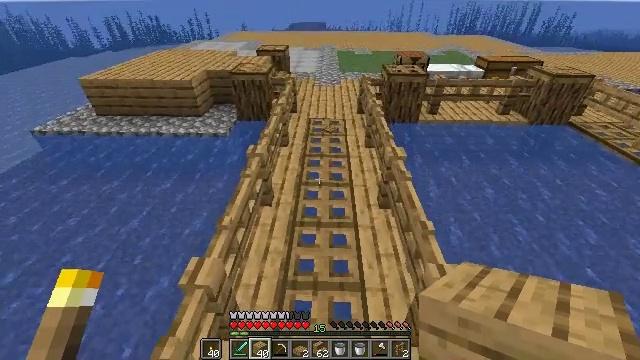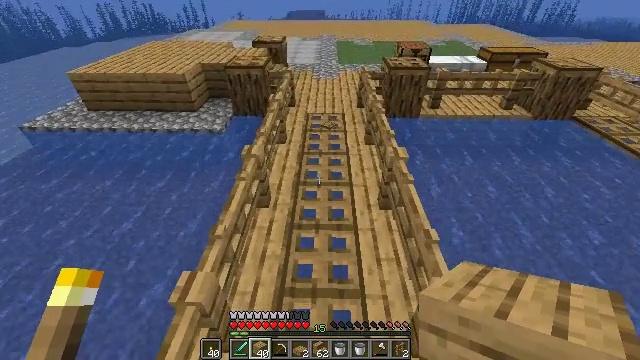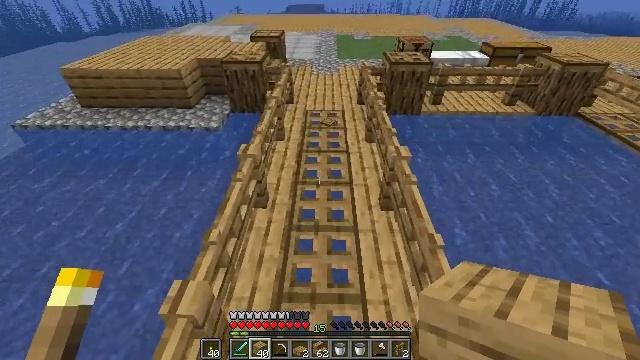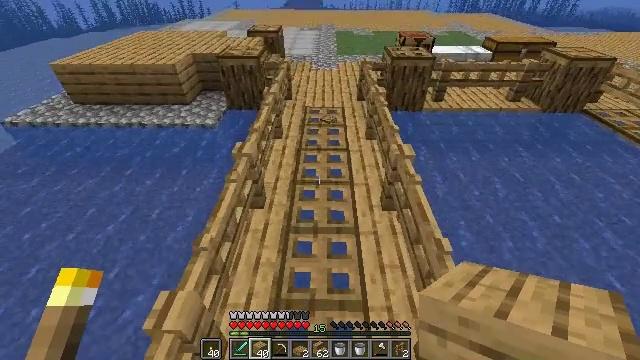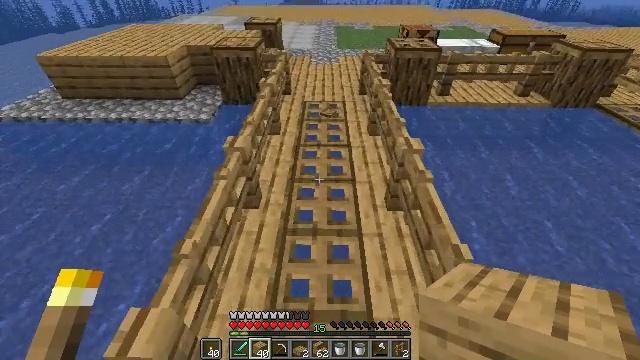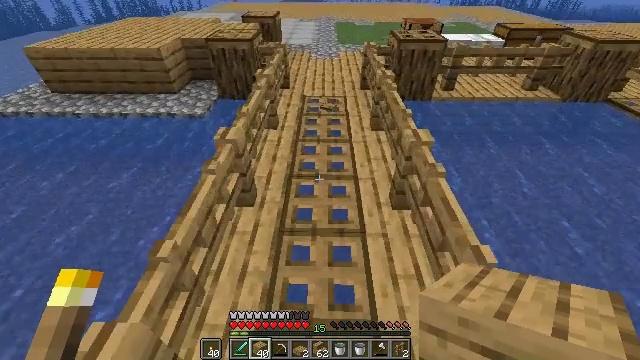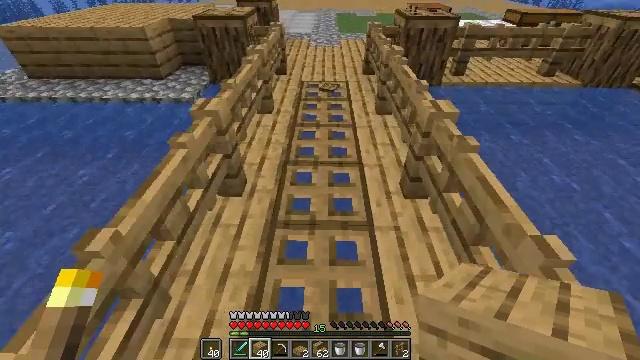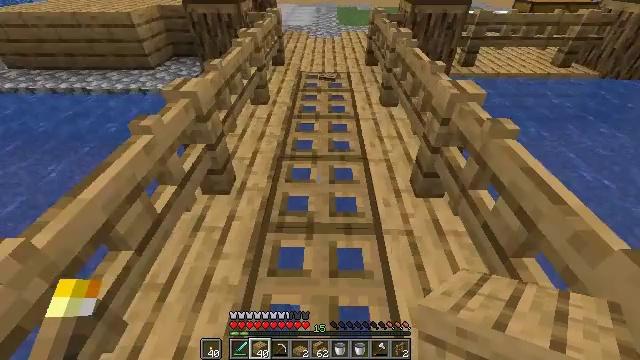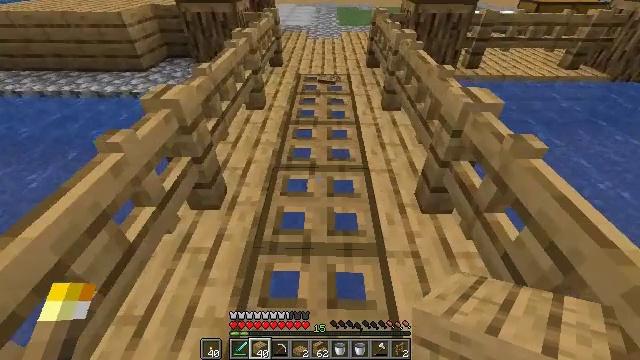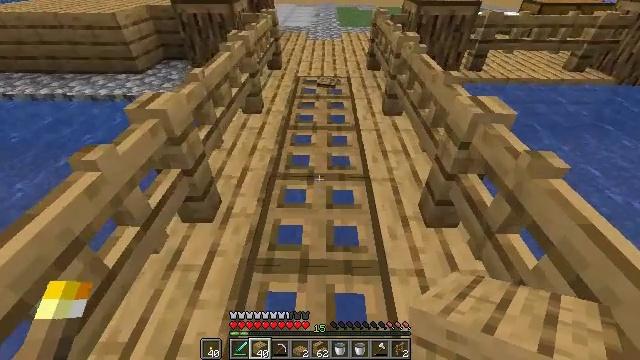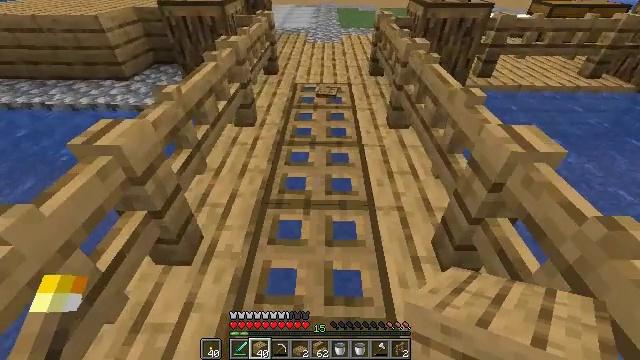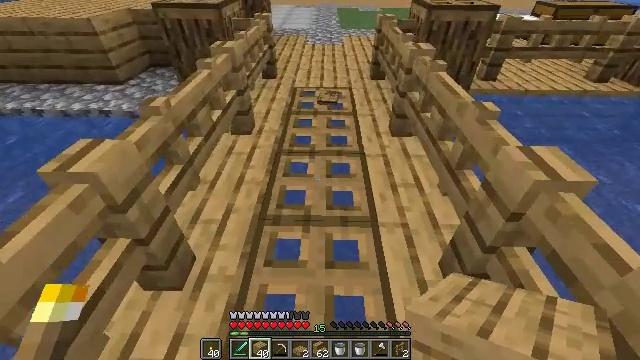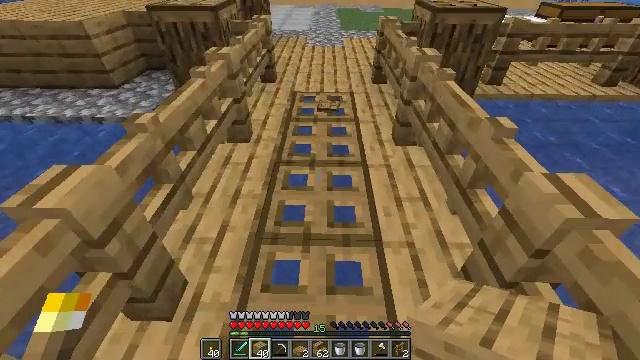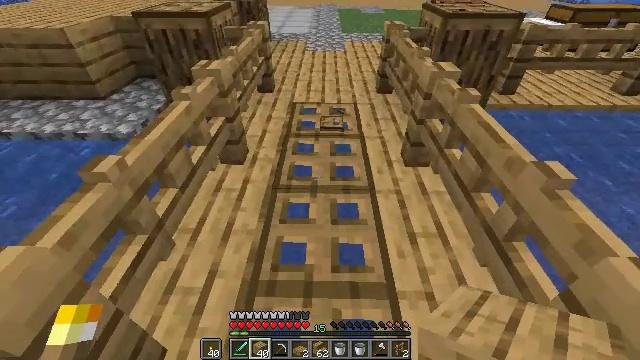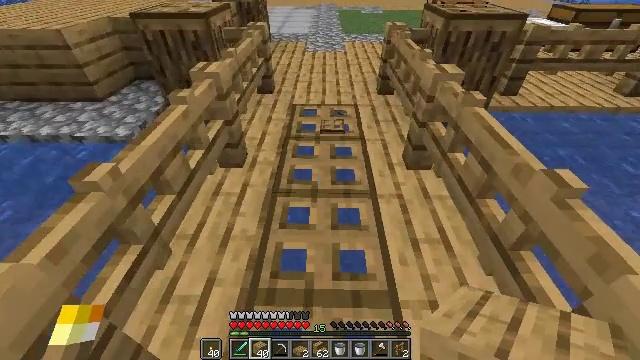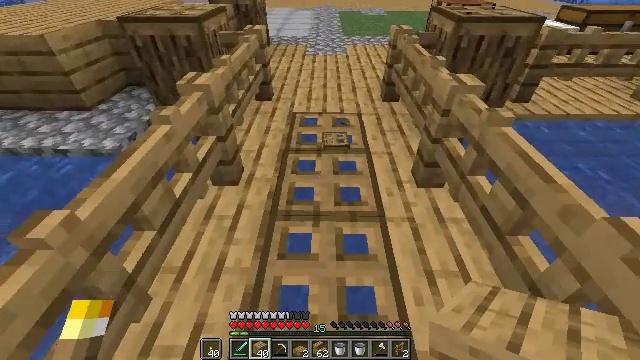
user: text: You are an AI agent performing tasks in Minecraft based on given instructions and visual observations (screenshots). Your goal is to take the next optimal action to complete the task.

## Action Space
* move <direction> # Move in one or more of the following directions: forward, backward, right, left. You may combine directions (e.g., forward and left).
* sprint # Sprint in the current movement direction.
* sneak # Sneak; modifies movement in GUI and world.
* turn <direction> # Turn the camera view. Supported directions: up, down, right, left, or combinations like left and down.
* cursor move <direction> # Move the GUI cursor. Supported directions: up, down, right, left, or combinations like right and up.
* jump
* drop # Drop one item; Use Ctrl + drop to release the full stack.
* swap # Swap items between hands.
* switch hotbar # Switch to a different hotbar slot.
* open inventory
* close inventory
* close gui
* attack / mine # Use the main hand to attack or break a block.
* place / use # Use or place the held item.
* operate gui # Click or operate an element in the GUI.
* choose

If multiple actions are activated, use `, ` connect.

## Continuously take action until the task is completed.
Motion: motion action
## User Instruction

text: Mine the oak trapdoor.
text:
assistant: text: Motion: move forward, turn down, jump
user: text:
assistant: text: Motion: move forward, jump
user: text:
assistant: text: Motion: move forward
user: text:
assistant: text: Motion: move forward
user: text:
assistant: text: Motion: move forward
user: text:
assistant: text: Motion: move forward
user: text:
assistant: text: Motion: move forward, sprint
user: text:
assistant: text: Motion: move forward, sprint
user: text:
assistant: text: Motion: move forward, sprint
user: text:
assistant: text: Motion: move forward, sprint
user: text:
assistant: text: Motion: move forward
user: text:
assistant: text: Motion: move forward, sprint
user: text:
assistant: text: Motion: move forward, sprint
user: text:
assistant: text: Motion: move forward, sprint
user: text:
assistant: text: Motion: move forward, sprint
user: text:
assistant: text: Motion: move forward
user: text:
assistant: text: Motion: move forward
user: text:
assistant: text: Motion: move forward, sprint
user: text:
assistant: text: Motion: move forward, sprint
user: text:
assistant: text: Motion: move forward, sprint
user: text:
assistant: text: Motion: move forward, sprint
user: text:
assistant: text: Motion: move forward, turn down
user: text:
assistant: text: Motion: move forward, turn down
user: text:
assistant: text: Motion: move forward, turn down
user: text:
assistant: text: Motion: move forward, turn down
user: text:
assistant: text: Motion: move forward, turn right and down
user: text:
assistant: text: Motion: move forward, turn right and down
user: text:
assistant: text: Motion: move forward, turn right and down
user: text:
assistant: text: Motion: move forward and move left, turn right
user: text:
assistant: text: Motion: move forward and move left, turn right